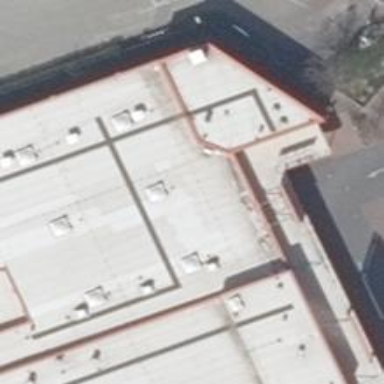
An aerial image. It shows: Department store.